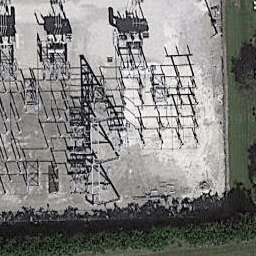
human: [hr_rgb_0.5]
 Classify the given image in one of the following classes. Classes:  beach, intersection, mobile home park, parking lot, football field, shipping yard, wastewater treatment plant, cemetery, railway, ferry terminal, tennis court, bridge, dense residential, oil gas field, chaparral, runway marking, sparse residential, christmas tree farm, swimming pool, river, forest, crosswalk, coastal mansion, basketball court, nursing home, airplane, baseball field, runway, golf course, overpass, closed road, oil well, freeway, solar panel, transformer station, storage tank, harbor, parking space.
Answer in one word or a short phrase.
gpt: transformer station